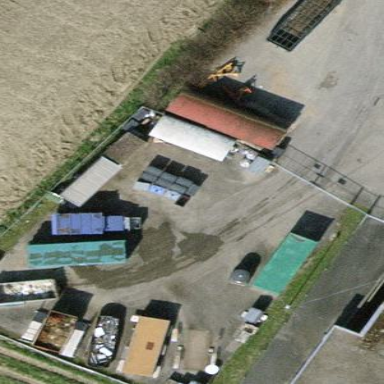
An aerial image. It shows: Recycling center.